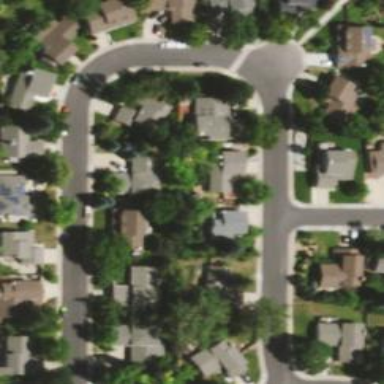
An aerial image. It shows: Sidewalk.